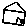
Label: house